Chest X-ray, AP view. Patient: 56 years old, sex F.
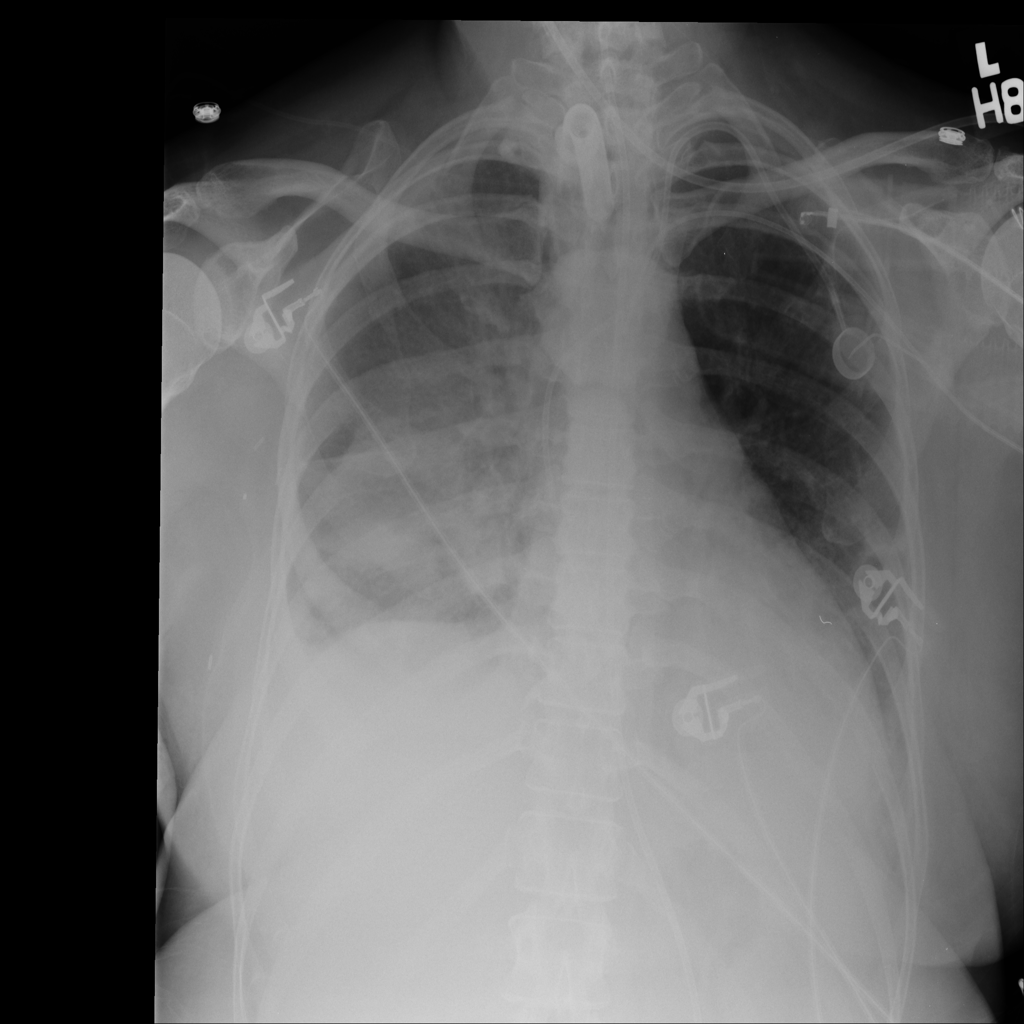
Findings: Effusion